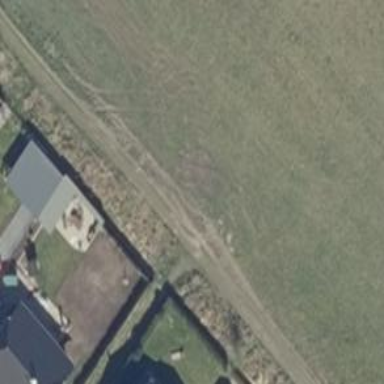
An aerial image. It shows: Footway covered with grass.